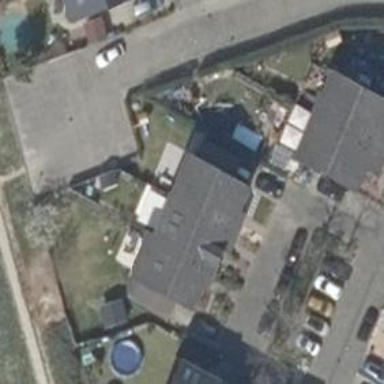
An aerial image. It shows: Terrace building with gabled roof.